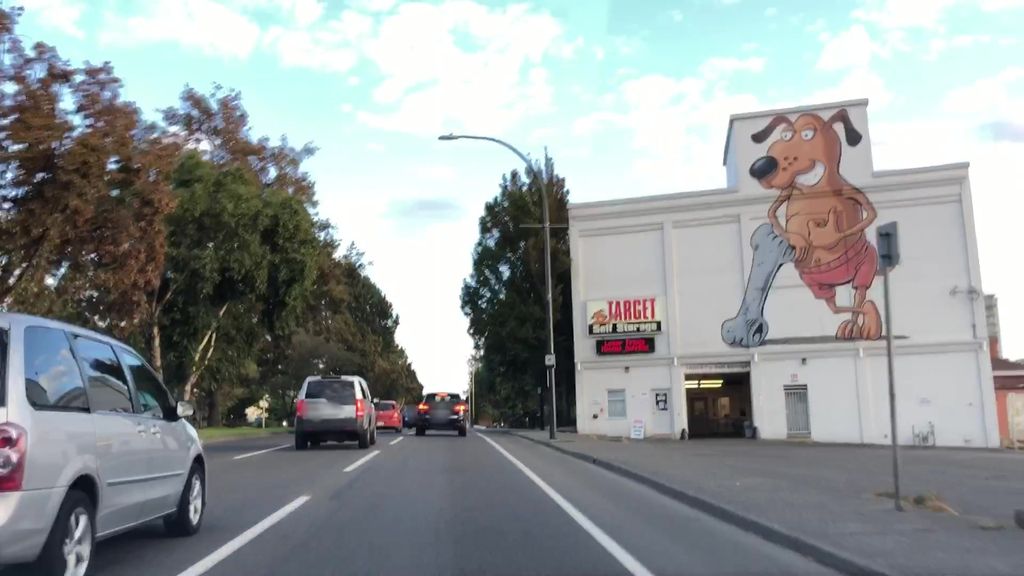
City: victoria